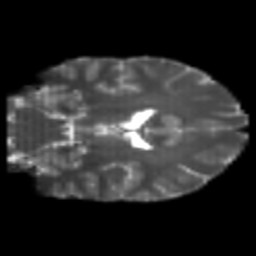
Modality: T2w
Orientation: coronal
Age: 25
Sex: female
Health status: healthy
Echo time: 0.074 s